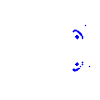
Particle: proton